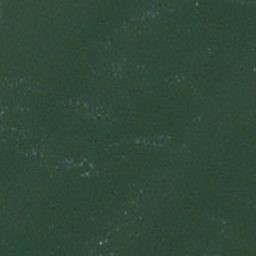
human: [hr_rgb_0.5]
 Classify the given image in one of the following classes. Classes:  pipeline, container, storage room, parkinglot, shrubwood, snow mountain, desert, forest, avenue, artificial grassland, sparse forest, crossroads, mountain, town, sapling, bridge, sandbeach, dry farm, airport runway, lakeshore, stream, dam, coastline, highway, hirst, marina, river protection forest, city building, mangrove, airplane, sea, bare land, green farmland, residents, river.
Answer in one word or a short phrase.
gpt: sea